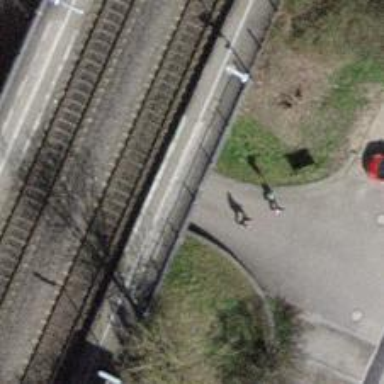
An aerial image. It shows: Bollard.